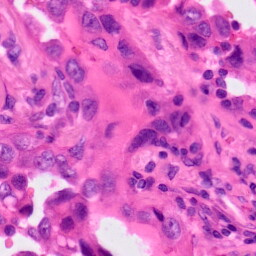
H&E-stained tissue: Lung